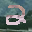
Label: 2